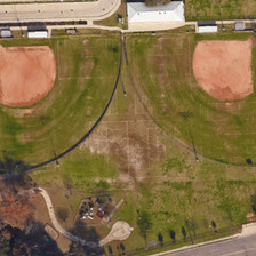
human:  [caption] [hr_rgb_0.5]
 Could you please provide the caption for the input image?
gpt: there are two baseballfield located symmetrically with football pitches in the middle of them .

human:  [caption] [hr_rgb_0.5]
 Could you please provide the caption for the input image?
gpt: There are two baseball fields and another playground between the parking lot and the highway.

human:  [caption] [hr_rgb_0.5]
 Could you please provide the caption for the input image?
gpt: There are two baseball fields and other sports fields between the parking lot and the road.

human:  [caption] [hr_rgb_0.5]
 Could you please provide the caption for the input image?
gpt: two baseball field between a parking lot  and the freeway .

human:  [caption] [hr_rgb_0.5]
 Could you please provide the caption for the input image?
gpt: two baseball fields are near several cars and a road .